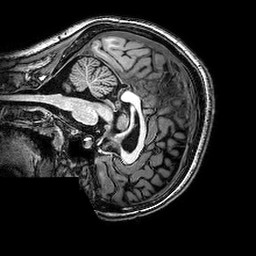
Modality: T1w
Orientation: sagittal
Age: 22
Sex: female
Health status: healthy
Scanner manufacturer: philips
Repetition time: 0.008149 s
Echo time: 0.00373 s